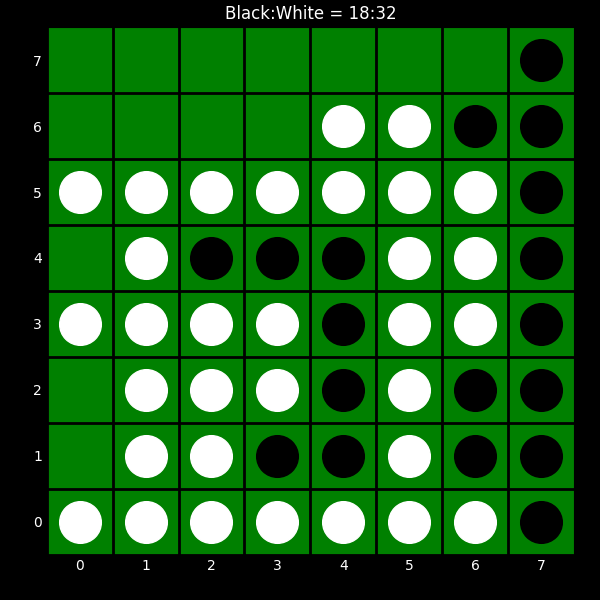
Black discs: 18
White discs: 32